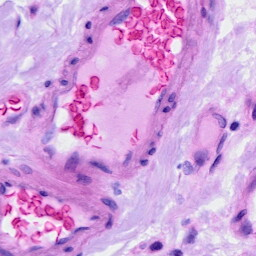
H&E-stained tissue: Ovarian